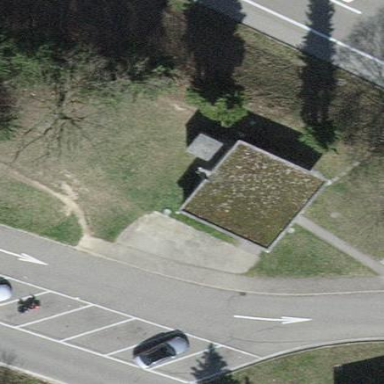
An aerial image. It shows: Building with toilets.